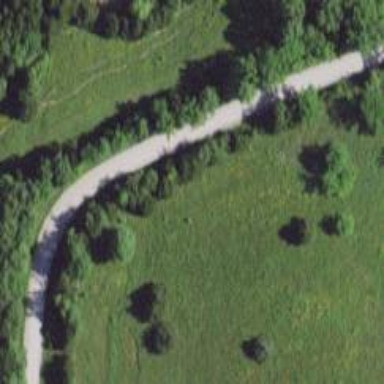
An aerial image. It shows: Unclassified road.